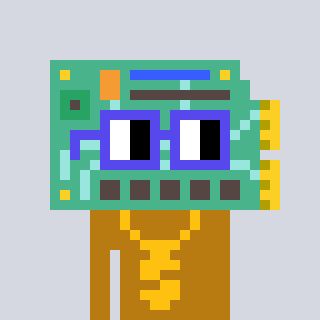
a pixel art character with square blue glasses, a chipboard-shaped head and a gold-colored body on a cool background